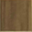
Piece: xx